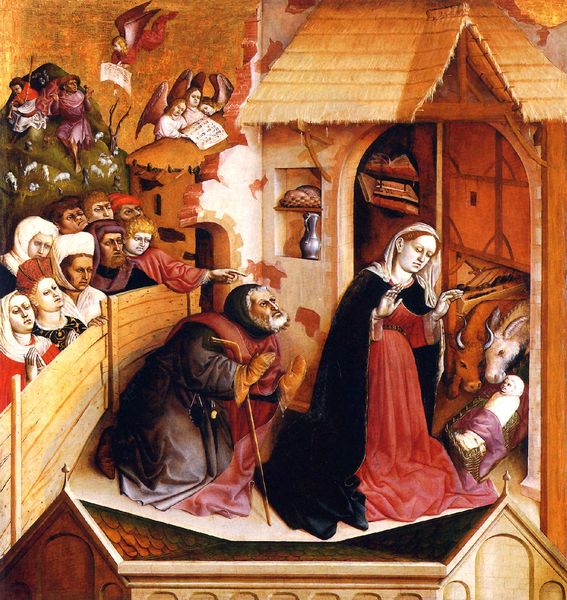
Titel: Wurzacher Altar, Die Geburt Christi
Künstler: Hans Multscher
Institution: Berlin, Staatliche Museen, Gemäldegalerie
Schlagwörter: blau, flügel, umhang, frauen, gelb, grün, menschen, braun, holz, kleid, männer, schwarz, stroh, dach, rot, tiere, zaun, bild, kühe, kirche, kind, sanftmut, esel, engel, krug, kuh, baby, brot, rinder, strohdach, volk, christus, jesus, mittelalter, stall, neugier, maria, anbetung, glauben, ochse, hirten, bitten, josef, joseph, geburt, krippe, weihnachten, ochs, geburt jesu, gläubigkeit, bethlehem, endel, jesu geburt, jeus, frohe botschaft, schafte, untertänigkeit, gloria